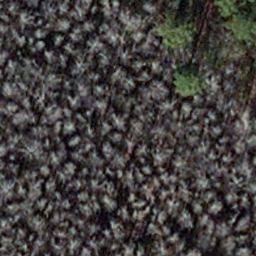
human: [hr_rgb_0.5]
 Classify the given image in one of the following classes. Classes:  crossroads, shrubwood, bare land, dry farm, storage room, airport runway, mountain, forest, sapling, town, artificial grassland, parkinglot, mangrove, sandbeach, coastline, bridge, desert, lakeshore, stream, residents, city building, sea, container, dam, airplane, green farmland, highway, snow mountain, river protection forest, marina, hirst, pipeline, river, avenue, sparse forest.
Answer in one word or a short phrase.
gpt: sapling